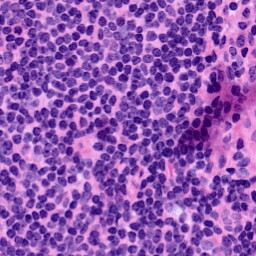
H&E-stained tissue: LymphNode